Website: lowes
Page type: address-validator
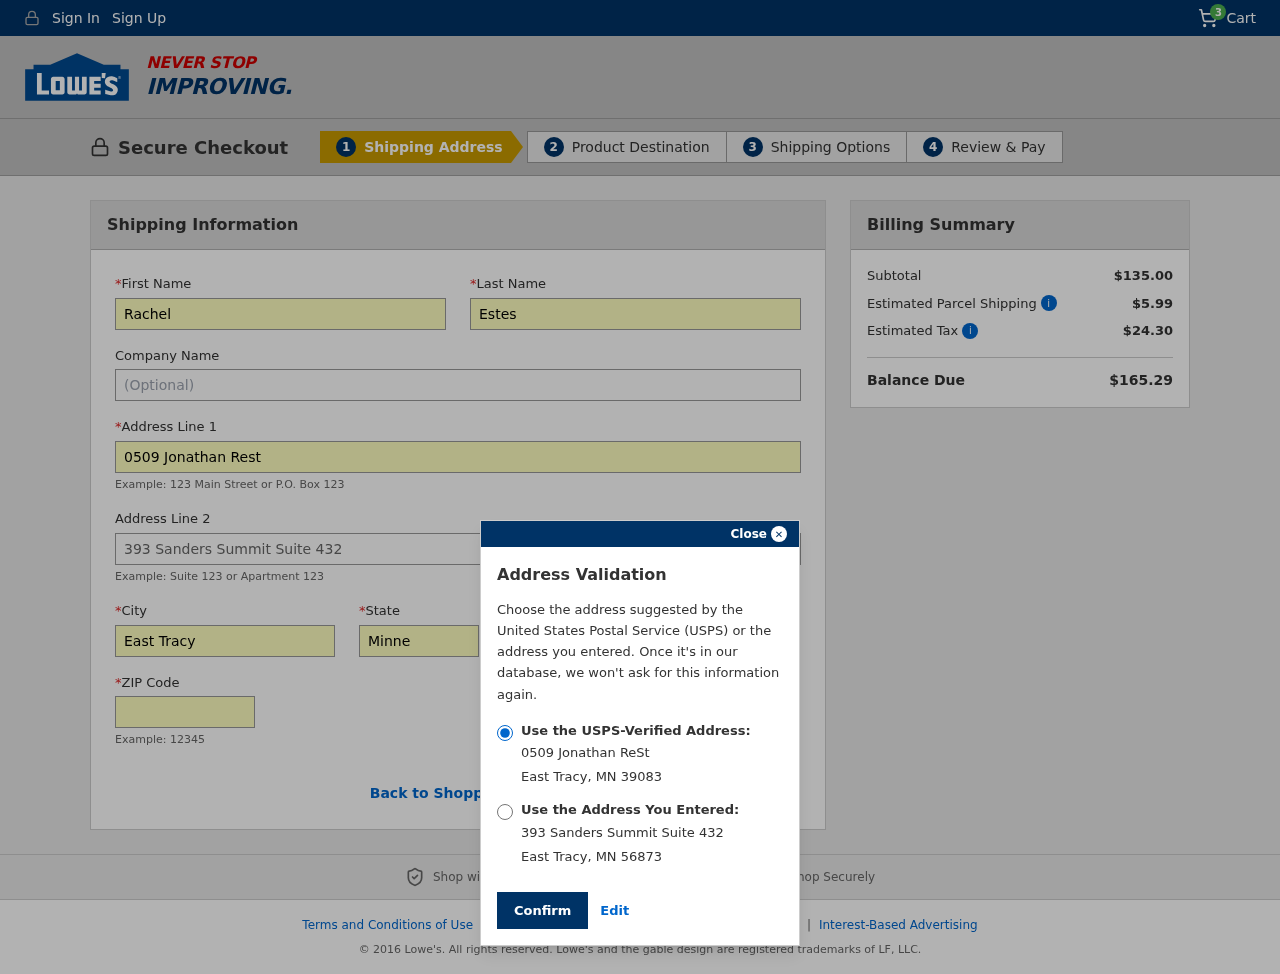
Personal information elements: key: PII_CITY
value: East Tracy
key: PII_FIRSTNAME
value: Rachel
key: PII_LASTNAME
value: Estes
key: PII_POSTCODE
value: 39083
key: PII_POSTCODE2
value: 56873
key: PII_STATE
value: Minnesota
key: PII_STATE_ABBR
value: MN
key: PII_STREET
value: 0509 Jonathan ReSt
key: PII_STREET
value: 0509 Jonathan Rest
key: PII_STREET2
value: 393 Sanders Summit Suite 432
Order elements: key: ORDER_NUM_ITEMS
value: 3
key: ORDER_SUBTOTAL
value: $135.00
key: ORDER_SHIPPING_COST
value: $5.99
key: ORDER_TAX
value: $24.30
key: ORDER_TOTAL
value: $165.29